Question: Some of the output files I use are non-standard, space delimited formats with non-standard extensions (.out) that only have meaning to a particular program I use. For example, I might get an output file for water budgets that looks like: waterbalance.out
I can open these files in Excel by opening the file as a space delimited file and starting import on row 3.
How can I read such file types into R so that I can convert to .csv?

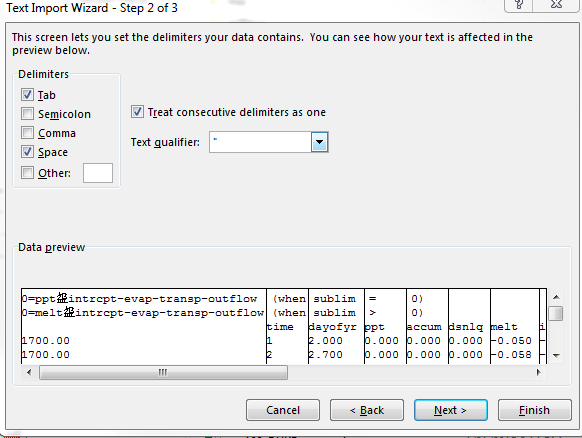
Answer: Say you have a space separated file:
'''
name grade percent
john 1 0.3
brian 2 0.25
joshua 5 1.1
'''
You can specify a delimeter for <URL>:
'''
> read.csv("test.ssv", sep=" ")
name grade percent
1 john 1 0.30
2 brian 2 0.25
3 joshua 5 1.10
'''
Also, 'fread' from the 'data.table' is able to automatically parse:
'''
> library("data.table")
> fread("test.ssv")
name grade percent
1: john 1 0.30
2: brian 2 0.25
3: joshua 5 1.10
'''